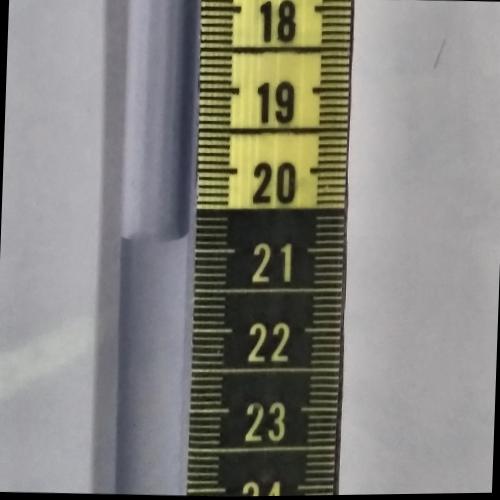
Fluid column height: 20.8 cm